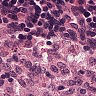
Metastatic tissue present: no